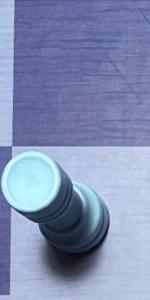
Label: Rook_White